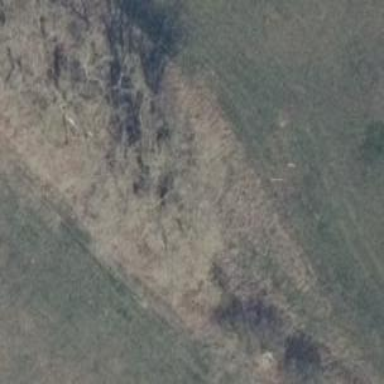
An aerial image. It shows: Row of trees in natural setting.